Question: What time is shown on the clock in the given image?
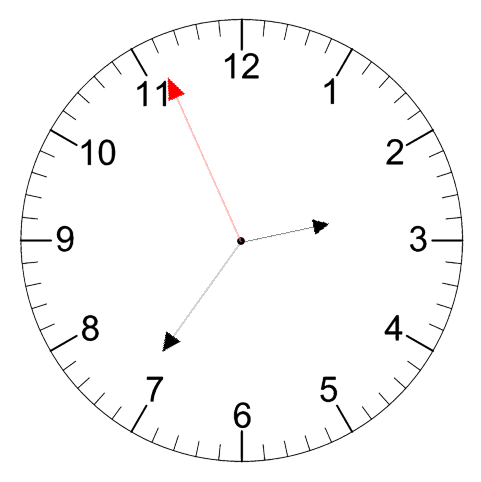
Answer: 02:35:56